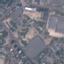
Label: Industrial